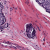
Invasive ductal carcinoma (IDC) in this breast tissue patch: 0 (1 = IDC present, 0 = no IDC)